Question: >
<URL>
For a small I need to set the correct font size so text would fill all the available width of a fixed-size container; like the text in the four boxes in this picture:

A solution using PHP GD has been provided to <URL>. Is there a client side solution with css or javascript to this problem?
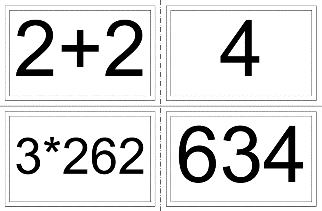
Answer: it's not brute force ;)
HTML:
'''
<span id="txt">Lorem</span>
<div id="card"></div>
'''
CSS:
'''
#card {
width: 150px;
height: 50px;
border: 1px solid black
}
#txt {
display: none
}
'''
JS (using JQuery):
'''
var size_w = (150/$('#txt').width() - 0.05);
var size_h = (50/$('#txt').height() - 0.05);
var size = size_w>size_h?size_h:size_w;
$('#card').css('font-size', size + 'em');
$('#card').text($('#txt').text());
'''
fiddle here: <URL>
All right, now it covers both height and width. ;)